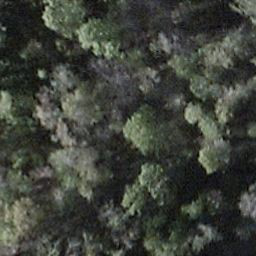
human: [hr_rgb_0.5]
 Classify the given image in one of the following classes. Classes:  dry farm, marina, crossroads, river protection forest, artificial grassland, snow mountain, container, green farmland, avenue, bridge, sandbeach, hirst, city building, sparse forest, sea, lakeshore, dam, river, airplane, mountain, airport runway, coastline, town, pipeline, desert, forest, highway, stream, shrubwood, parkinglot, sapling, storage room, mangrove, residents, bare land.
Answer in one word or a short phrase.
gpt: shrubwood